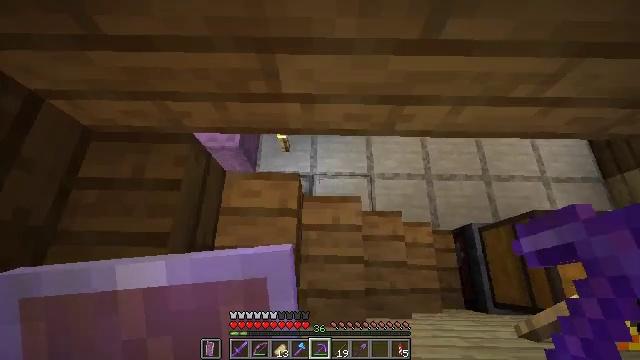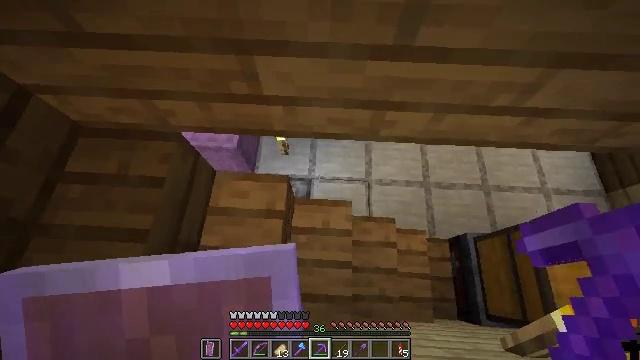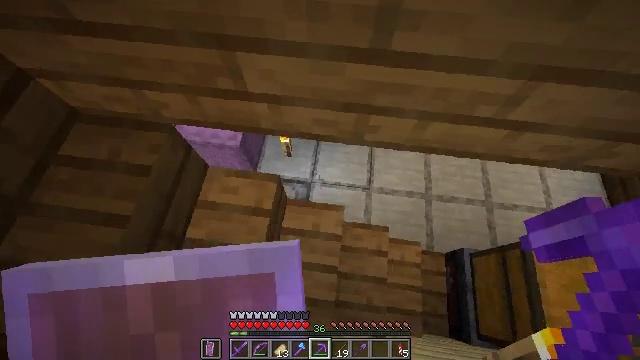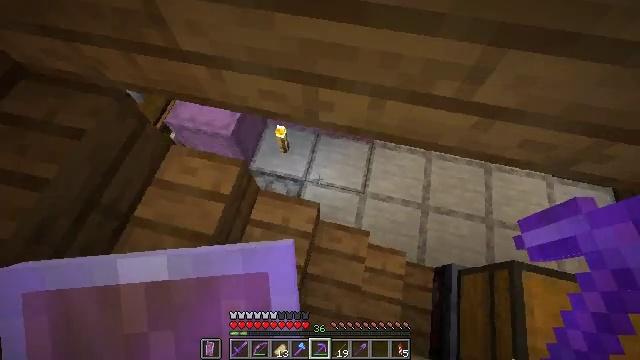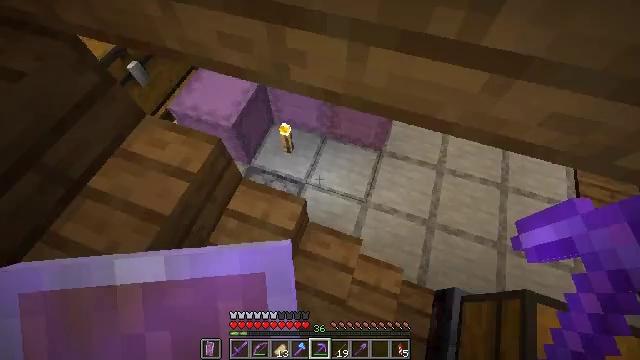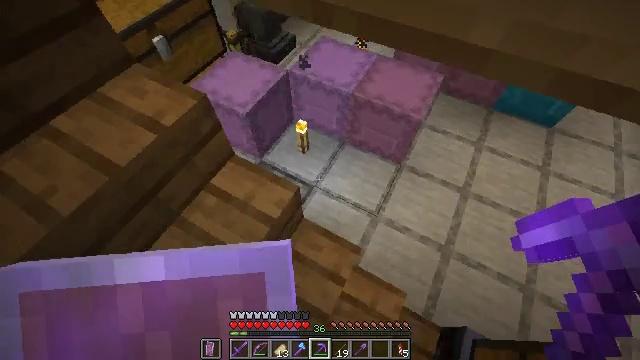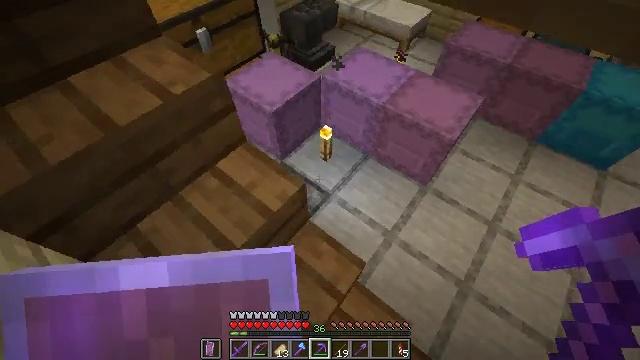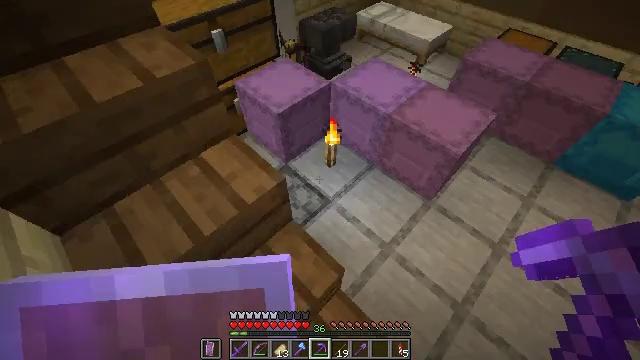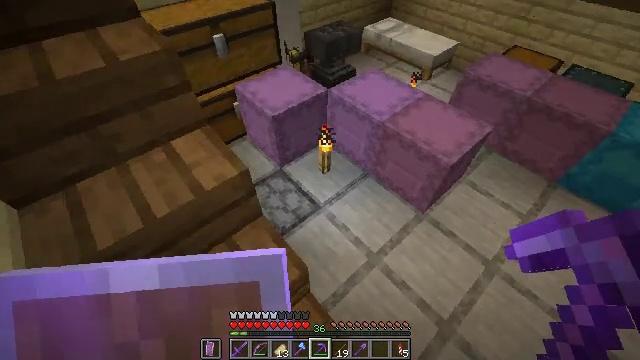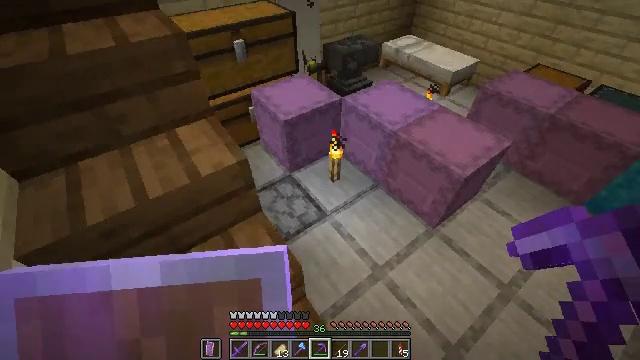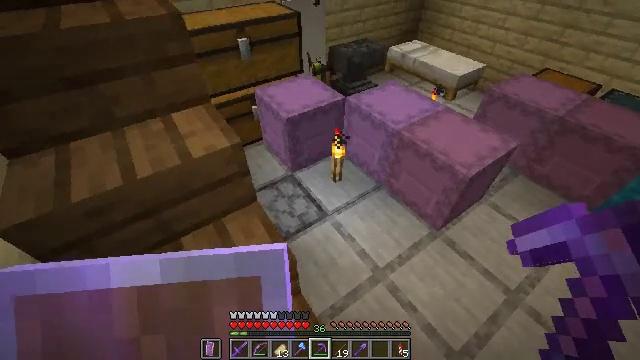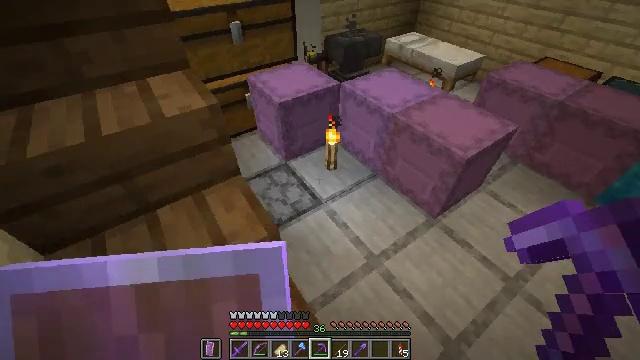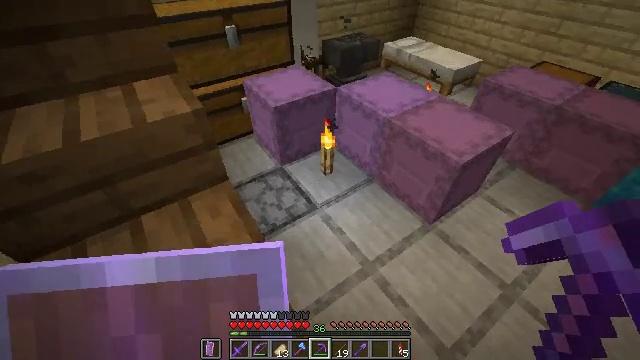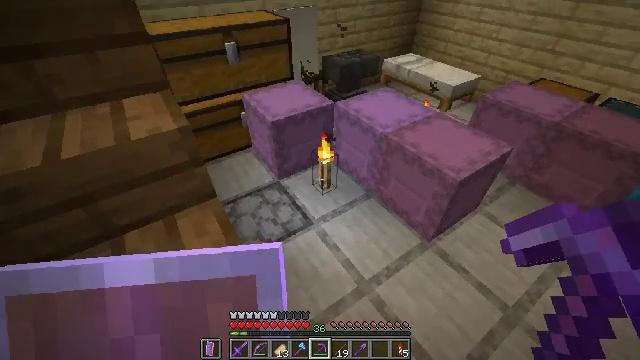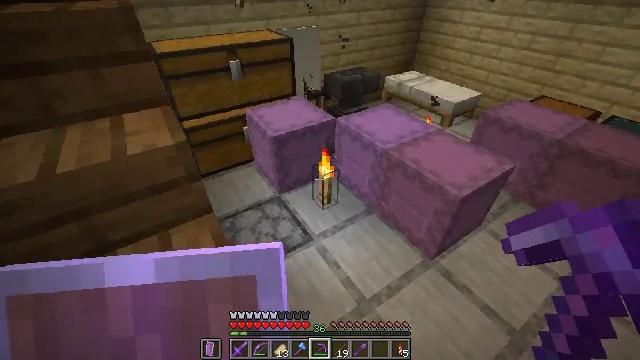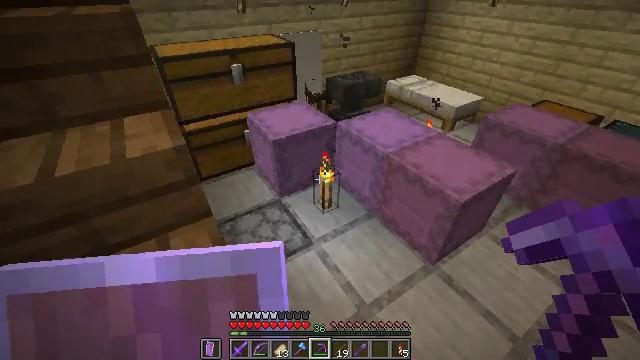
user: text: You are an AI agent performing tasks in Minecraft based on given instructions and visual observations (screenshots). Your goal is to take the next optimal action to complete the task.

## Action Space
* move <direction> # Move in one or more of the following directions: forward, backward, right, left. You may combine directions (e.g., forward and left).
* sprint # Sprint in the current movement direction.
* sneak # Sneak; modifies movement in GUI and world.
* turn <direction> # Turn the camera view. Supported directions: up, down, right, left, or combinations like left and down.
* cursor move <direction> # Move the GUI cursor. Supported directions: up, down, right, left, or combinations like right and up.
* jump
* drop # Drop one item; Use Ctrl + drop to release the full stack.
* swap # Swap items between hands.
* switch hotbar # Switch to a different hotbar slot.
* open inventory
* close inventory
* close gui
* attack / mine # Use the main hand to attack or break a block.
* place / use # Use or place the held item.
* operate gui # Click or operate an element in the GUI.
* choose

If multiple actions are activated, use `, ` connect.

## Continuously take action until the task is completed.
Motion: motion action
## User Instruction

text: Open inventory to craft crimson planks with crimson stems.
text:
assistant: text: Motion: move right, turn left
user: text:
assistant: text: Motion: move right, turn left and up
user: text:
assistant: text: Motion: move right, turn left and up
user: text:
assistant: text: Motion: move right, turn left and up
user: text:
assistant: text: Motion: move right, turn left and up
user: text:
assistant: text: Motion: move right, turn left and up
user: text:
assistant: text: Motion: move right, turn left and up
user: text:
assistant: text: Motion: move right, turn left and up
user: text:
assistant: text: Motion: move right, turn left and up
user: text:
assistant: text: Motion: move right, turn left and up
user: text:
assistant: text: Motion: move right
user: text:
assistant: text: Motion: move right
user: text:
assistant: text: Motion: turn up
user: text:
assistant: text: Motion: turn up
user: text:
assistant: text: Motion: no_op
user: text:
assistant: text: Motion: no_op
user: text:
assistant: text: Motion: no_op
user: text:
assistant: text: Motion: turn left and up
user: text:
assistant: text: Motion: move forward, turn left and up
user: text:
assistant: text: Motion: move forward and move right, turn left and up
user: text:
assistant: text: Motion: move forward and move right
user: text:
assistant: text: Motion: move forward and move right
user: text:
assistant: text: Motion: move forward and move right
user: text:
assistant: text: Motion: move forward and move right
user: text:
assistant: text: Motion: move forward, turn left and down
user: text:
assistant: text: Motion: move forward
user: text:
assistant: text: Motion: move forward
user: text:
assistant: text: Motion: move forward
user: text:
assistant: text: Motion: move forward, turn left and down
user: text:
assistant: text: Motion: move forward, turn left and down